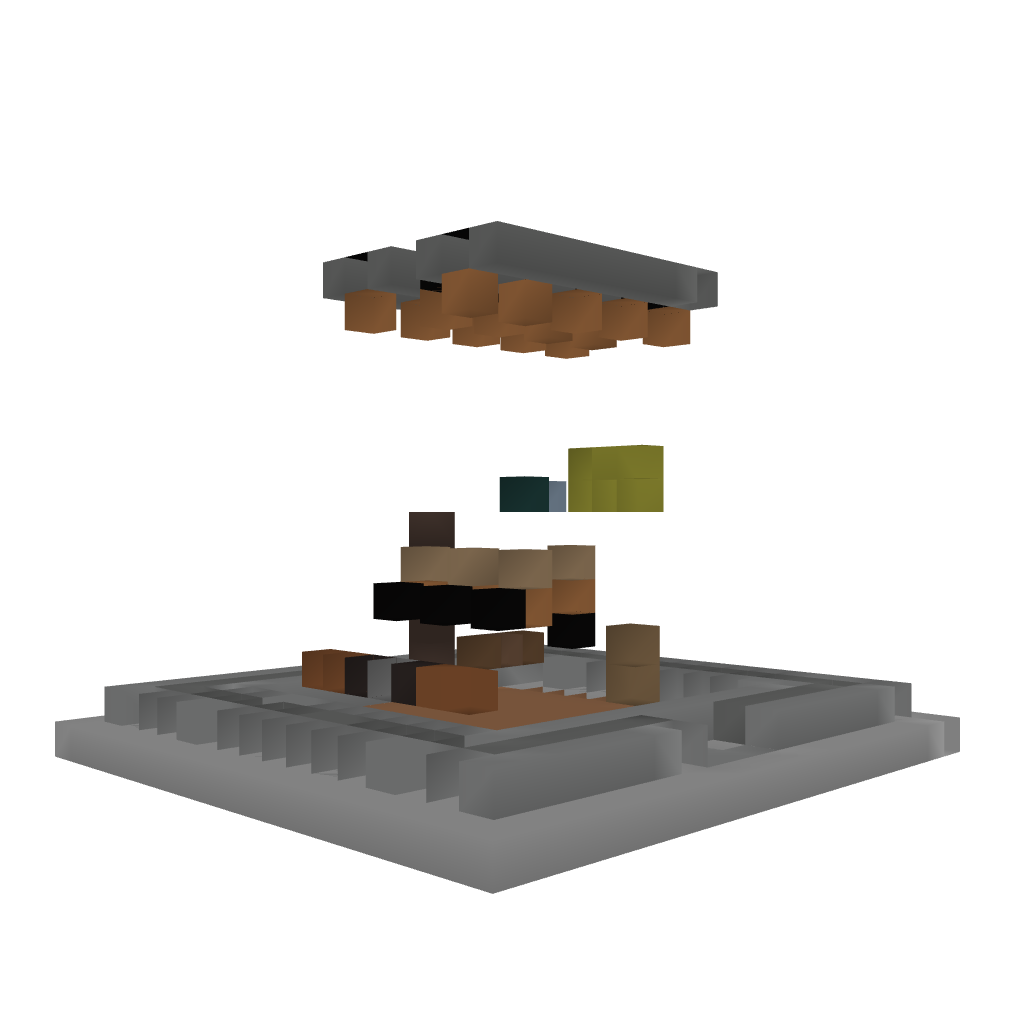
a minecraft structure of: Modern House 004